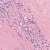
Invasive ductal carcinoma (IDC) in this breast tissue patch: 1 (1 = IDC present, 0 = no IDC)